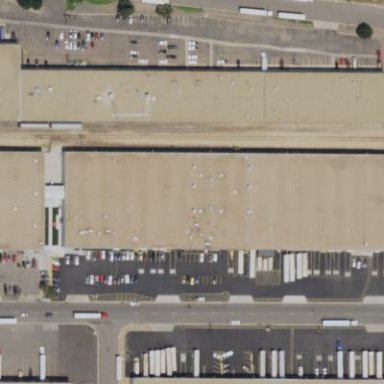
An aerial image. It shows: Warehouse building.